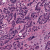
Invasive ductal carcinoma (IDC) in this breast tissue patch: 1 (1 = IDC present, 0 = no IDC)